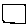
Label: square